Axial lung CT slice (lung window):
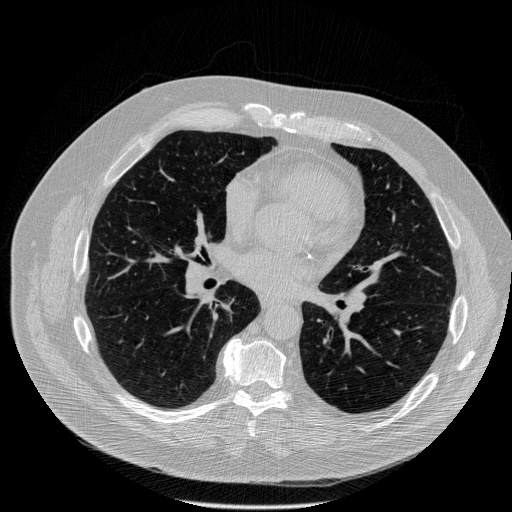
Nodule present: no